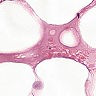
Metastatic tissue present: no